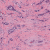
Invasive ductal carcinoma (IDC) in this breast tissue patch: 1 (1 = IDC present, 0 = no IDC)